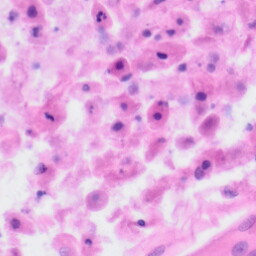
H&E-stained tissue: Tonsil